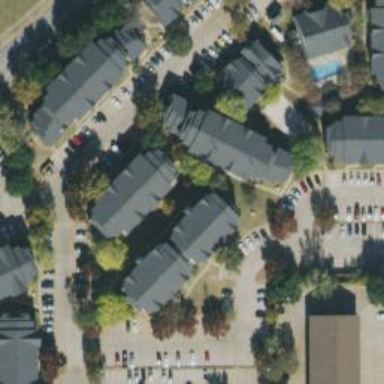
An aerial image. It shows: View of apartment building.